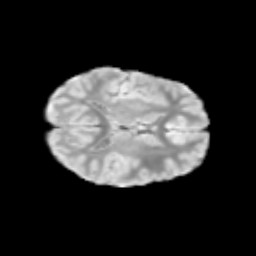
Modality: T2w
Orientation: axial
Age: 9
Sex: female
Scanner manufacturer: siemens
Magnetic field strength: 3 T
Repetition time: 3.8 s
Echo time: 0.07 s